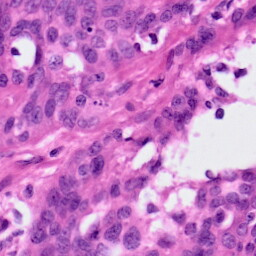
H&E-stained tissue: Ovarian